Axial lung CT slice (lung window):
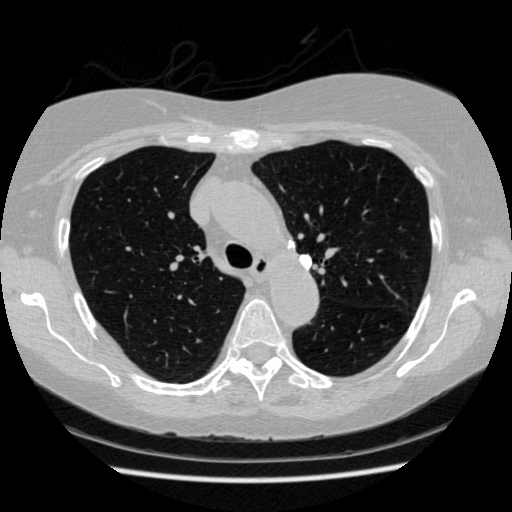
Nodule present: yes
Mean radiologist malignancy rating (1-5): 1.5